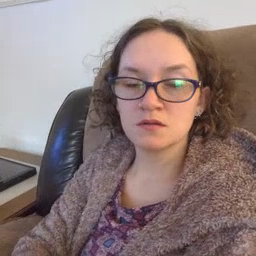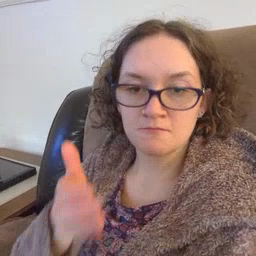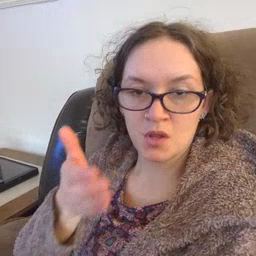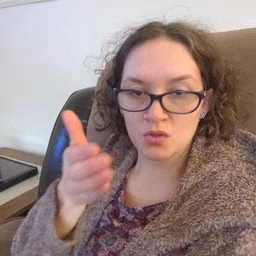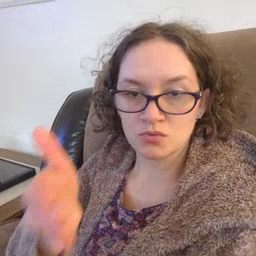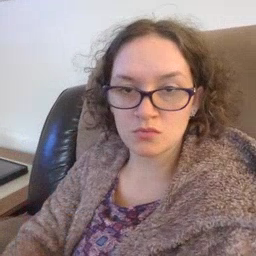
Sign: boat